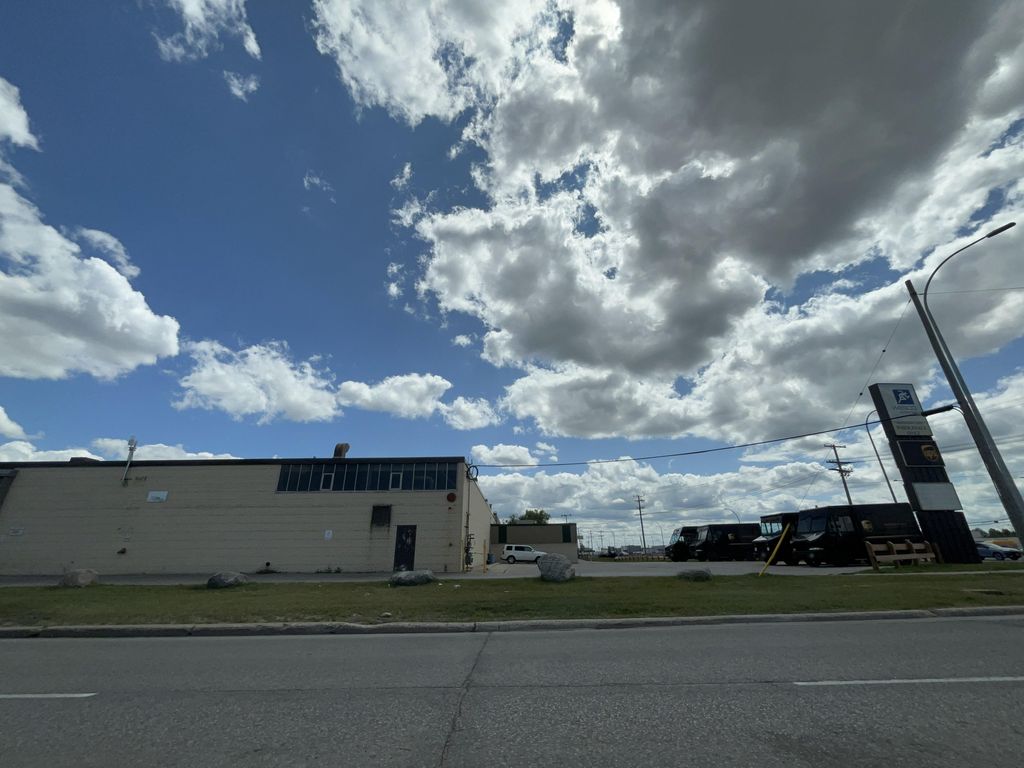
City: winnipeg